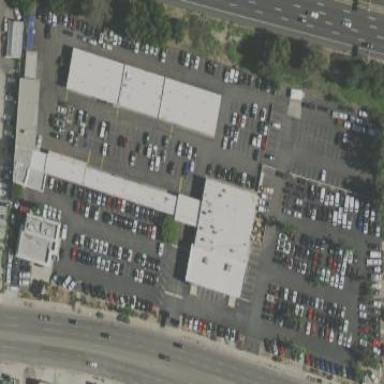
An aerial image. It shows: Shop that sells cars.